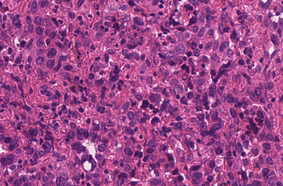
Tumor epithelial tissue: yes
Tumor-associated stroma tissue: yes
Normal tissue: no